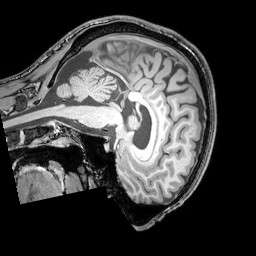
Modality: T1w
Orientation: sagittal
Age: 24
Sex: male
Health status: healthy
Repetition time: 0.081 s
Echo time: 0.037 s